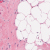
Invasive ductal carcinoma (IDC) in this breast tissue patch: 0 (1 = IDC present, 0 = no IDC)